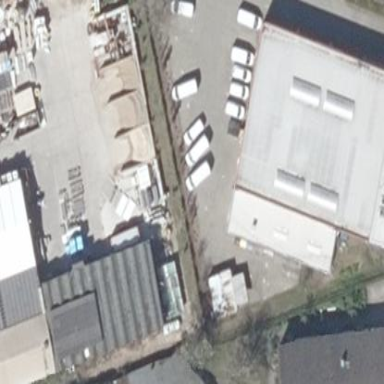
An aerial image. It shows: Building with flat white roof.